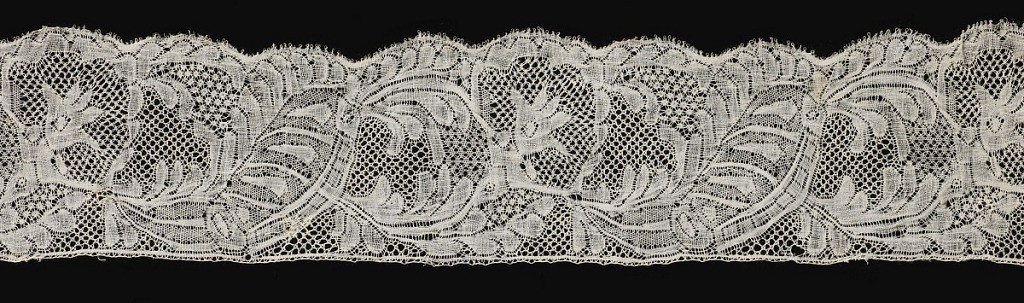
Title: Border
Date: mid-18th century
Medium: fMedium: linen Technique: bobbin lace, Binche style with Binche ground
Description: Binche-style border showing floral sprays and ribbons in a serpentine pattern.